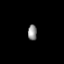
Tissue: prostate
Cell type: T cells
Senescence score: 0.3081
Nuclear area (px): 139
Mean DAPI intensity: 141.583